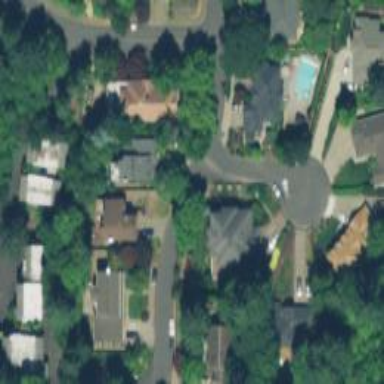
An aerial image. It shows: Residential road with sidewalk on the left side.